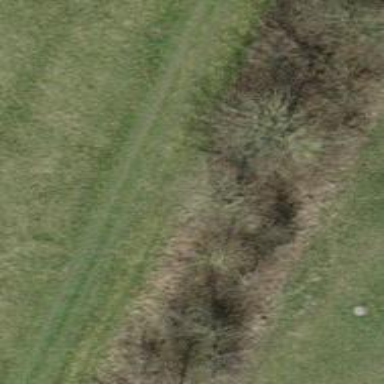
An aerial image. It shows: Hedge barrier.